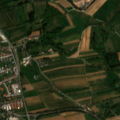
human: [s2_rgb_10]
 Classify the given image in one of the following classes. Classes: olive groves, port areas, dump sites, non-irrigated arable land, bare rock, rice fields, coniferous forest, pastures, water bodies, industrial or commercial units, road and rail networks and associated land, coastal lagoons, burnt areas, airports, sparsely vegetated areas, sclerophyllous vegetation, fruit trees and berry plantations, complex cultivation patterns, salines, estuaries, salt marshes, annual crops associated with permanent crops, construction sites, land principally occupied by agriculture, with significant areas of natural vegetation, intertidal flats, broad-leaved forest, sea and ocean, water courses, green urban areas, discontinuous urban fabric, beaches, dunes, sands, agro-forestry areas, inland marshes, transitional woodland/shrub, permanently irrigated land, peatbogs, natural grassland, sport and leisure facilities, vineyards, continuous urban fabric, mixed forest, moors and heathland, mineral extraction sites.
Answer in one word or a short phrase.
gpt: discontinuous urban fabric, non-irrigated arable land, complex cultivation patterns, land principally occupied by agriculture, with significant areas of natural vegetation, mixed forest